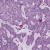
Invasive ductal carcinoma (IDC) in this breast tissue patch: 1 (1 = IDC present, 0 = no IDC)